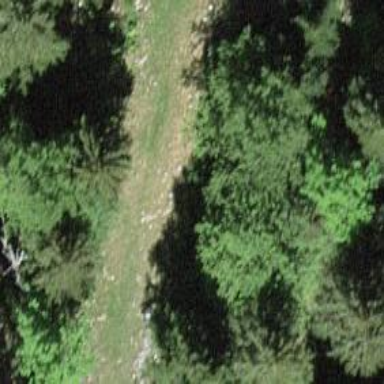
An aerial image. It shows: Downhill route on grade 5 track.